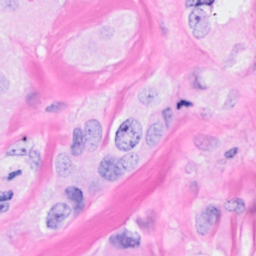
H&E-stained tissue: Breast